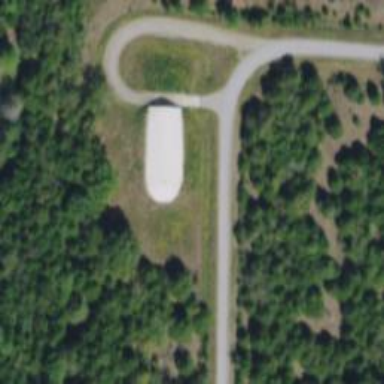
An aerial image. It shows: Military bunker for protection and defense.